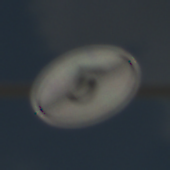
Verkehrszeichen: EndeGeschwindigkeit5
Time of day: MorningAfternoon
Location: Outdoor (Beach)
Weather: PartlyCloudy
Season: NotSpecified
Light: Natural